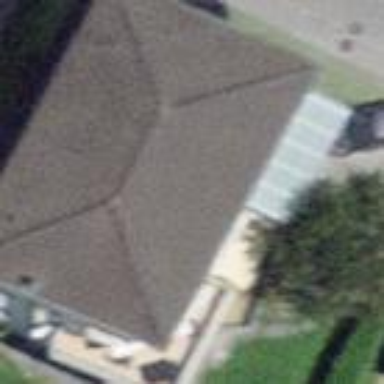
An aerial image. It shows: Hipped roof house.